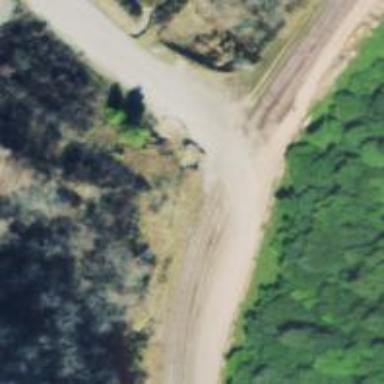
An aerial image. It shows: Level crossing along the railway.